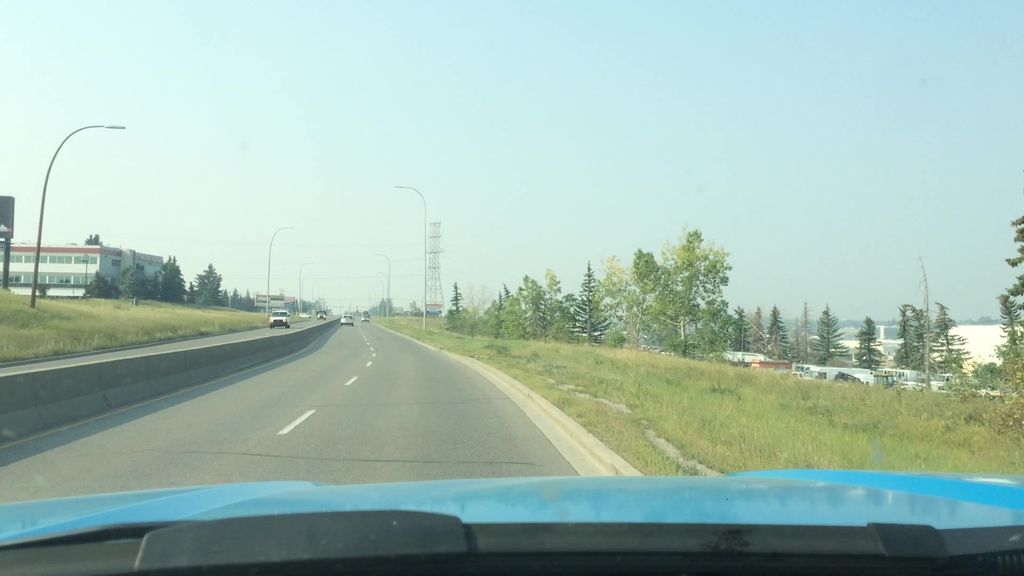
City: calgary